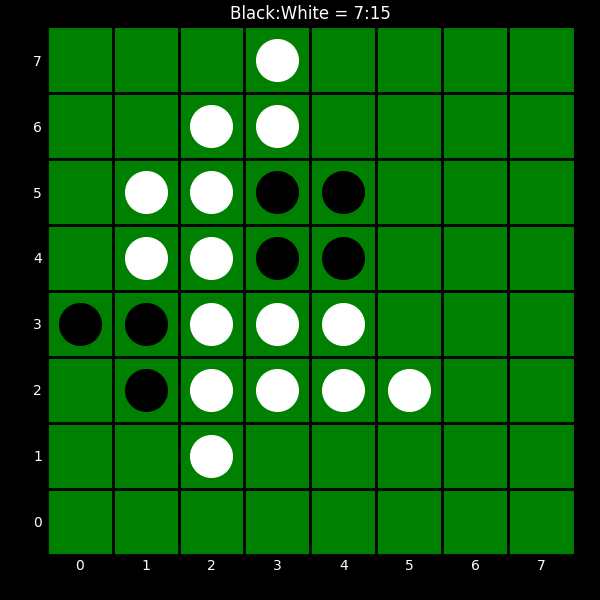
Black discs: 7
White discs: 15